Question: I made a custom button with rounded edges, i use 'CreateRoundRectRgn' for this, in the paint event this is called to round all the edges, when i run my program everything works fine until after about one minute, then i get the following exception(the value of p = 0):

one thing to add is that the button is undergoing about 50 paint events per second because of a color fade (blinking)
this is my paint event:
'''
protected override void OnPaint(PaintEventArgs e)
{
this.SuspendLayout();
this.Region = GetRoundedRegion(this.Width, this.Height);
base.OnPaint(e);
if (!this.Enabled)
e.Graphics.Clear(this.DisabledColor);
else if (Blinking)
e.Graphics.Clear(Color.FromArgb(blinkingIntensity, this.BlinkColor));
else if (this.Pressed)
e.Graphics.Clear(this.PressedColor);
else if (this.Selected)
e.Graphics.Clear(this.SelectedColor);
else
e.Graphics.Clear(this.Color);
using (Pen blackPen = new Pen(Color.FromArgb(150, Color.Black), 2))
using (Pen whitePen = new Pen(Color.FromArgb(150, Color.Black), 2))
{
if (Pressed)
{
e.Graphics.DrawLines(blackPen, new[] { new Point(0, this.Height), new Point(0, 0), new Point(this.Width, 0) });
e.Graphics.DrawArc(blackPen, new Rectangle(0, 0, _Radius, _Radius), 180, 90);
e.Graphics.DrawLines(whitePen, new[] { new Point(0, this.Height - 2), new Point(this.Width - 2, this.Height - 2), new Point(this.Width - 2, 0) });
e.Graphics.DrawArc(whitePen, new Rectangle(this.Width - 2 - _Radius, this.Height - 2 - _Radius, _Radius, _Radius), 0, 90);
using (LinearGradientBrush lb = new LinearGradientBrush(new Point(0, 0), new Point(0, this.Height), Color.FromArgb(150, Color.Black), Color.FromArgb(100, Color.White)))
{
e.Graphics.FillRectangle(lb, 0, 0, this.Width, this.Height);
}
}
else
{
e.Graphics.DrawLines(whitePen, new[] { new Point(0, this.Height), new Point(0, 0), new Point(this.Width, 0) });
e.Graphics.DrawArc(whitePen, new Rectangle(0, 0, _Radius, _Radius), 180, 90);
e.Graphics.DrawLines(blackPen, new[] { new Point(0, this.Height - 2), new Point(this.Width - 2, this.Height - 2), new Point(this.Width - 2, 0) });
e.Graphics.DrawArc(blackPen, new Rectangle(this.Width - 2 - _Radius, this.Height - 2 - _Radius, _Radius, _Radius), 0, 90);
using (LinearGradientBrush lb = new LinearGradientBrush(new Point(0, 0), new Point(0, this.Height), Color.FromArgb(100, Color.White), Color.FromArgb(150, Color.Black)))
{
e.Graphics.FillRectangle(lb, 0, 0, this.Width, this.Height);
}
}
}
int pressedoffset = 0;
if (Pressed)
pressedoffset = 2;
int maxWidth = this.Width - 20;
// Set up string.
string measureString = Text;
Font stringFont = Font;
// Set maximum width of string.
int stringWidth = this.Width - 20;
SizeF stringSize = new SizeF();
// Set string format.
using (StringFormat newStringFormat = new StringFormat())
{
newStringFormat.FormatFlags = StringFormatFlags.DisplayFormatControl;
stringSize = e.Graphics.MeasureString(measureString, stringFont, stringWidth, newStringFormat);
}
// Draw string to screen.
if (CenterText)
e.Graphics.DrawString(measureString, stringFont, Brushes.White, new PointF(((this.Width / 2) - (stringSize.Width / 2)) + pressedoffset, ((this.Height / 2) - (stringSize.Height / 2)) + pressedoffset));
else
e.Graphics.DrawString(measureString, stringFont, Brushes.White, new PointF(10 + pressedoffset, ((this.Height / 2) - (stringSize.Height / 2)) + pressedoffset));
this.ResumeLayout();
}
'''
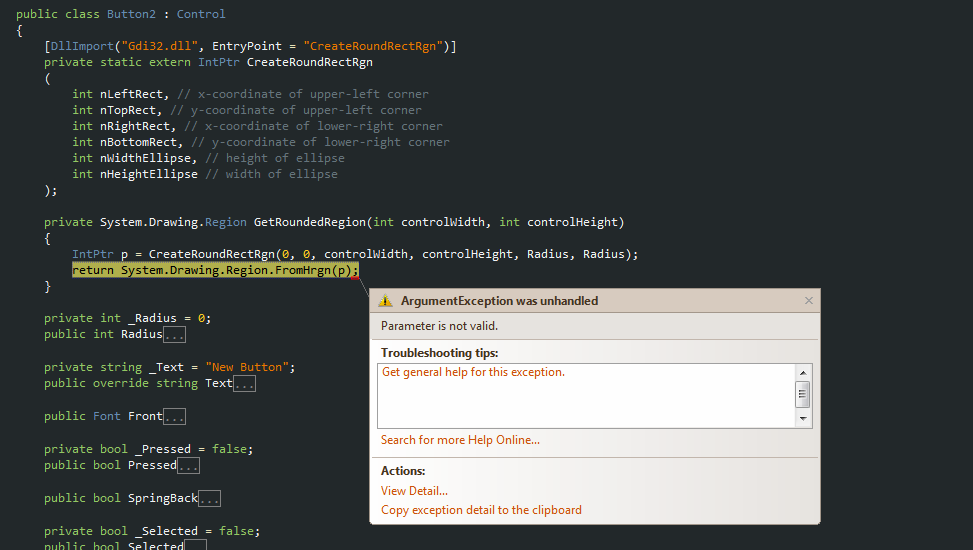
Answer: '''
this.Region = GetRoundedRegion(this.Width, this.Height);
'''
You get this kind of exception when your program leaks handles. Windows lets you use up to 10,000 of them, then it gets sulky and assumes there's something drastically wrong with your program. Something you can see with Taskmgr.exe, Processes tab. View + Select Columns and tick GDI Objects. Might as well include Handles and USER Objects. If that number keeps going up while you use your program then you have a handle leak. Kaboom when it reaches 10,000.
Your use of the Region property is an excellent candidate. It should not be assigned in OnPaint(), that can create a storm of paint events. It needs to be done only once, you should only ever assign it in OnHandleCreated() so it is done just once.
That in itself will fix the quick exception you'll get. But make sure you don't still have a handle leak, you also have the responsibility of releasing the native handle. You must pinvoke DeleteObject() after the window is disposed. Test that by writing a test program that repeatedly creates and disposes the control. And ensure the GDI Objects count is remains stable. Favor using the .NET Region class so this is all automatic, minus the convenience of getting a rounded rectangle created for you.